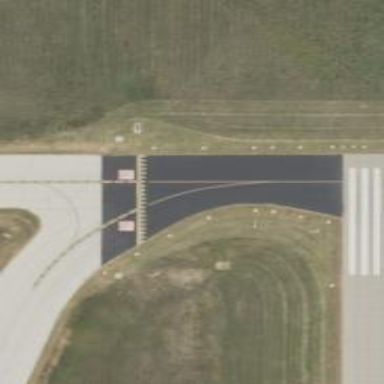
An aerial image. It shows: Image of taxiway at airport.